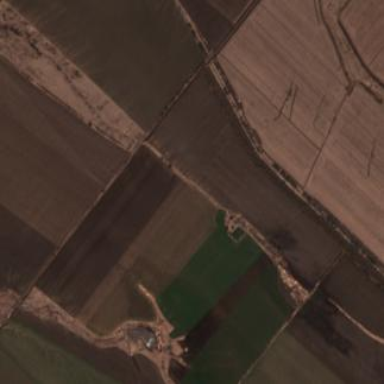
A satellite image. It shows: Picturesque farmland scene.